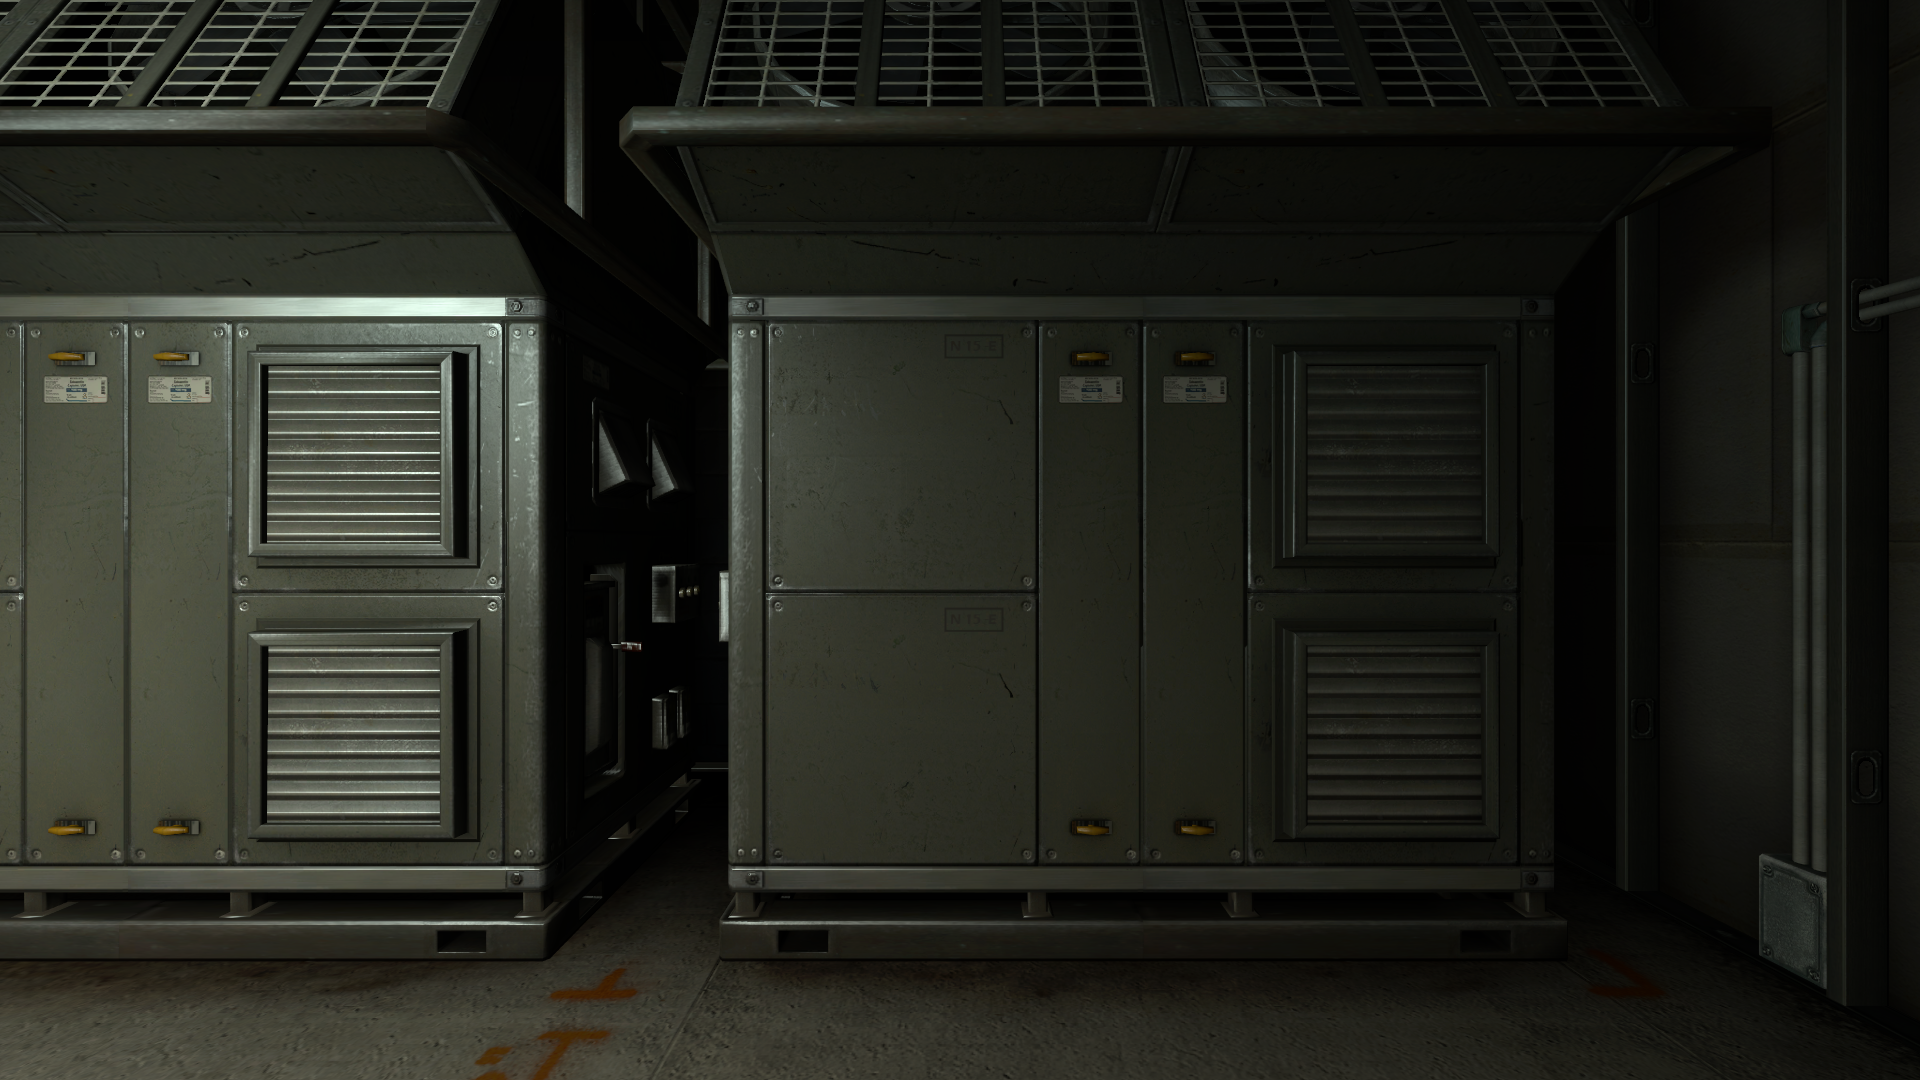
Map: de_vertigo